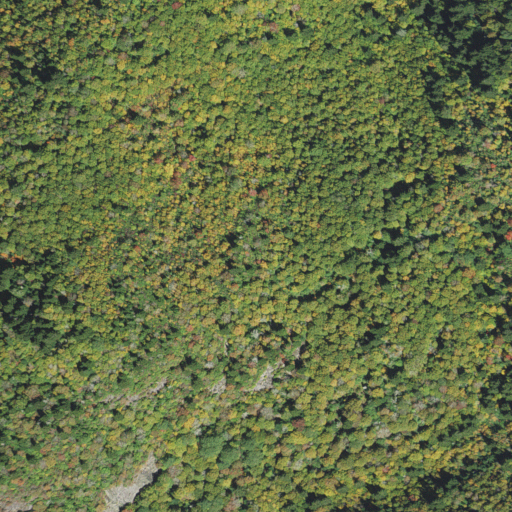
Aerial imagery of mountain in North Carolina named Black Mountain containing mixed forest, evergreen forest, grassland, and shrub